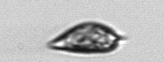
Label: Prorocentrum_triestinum